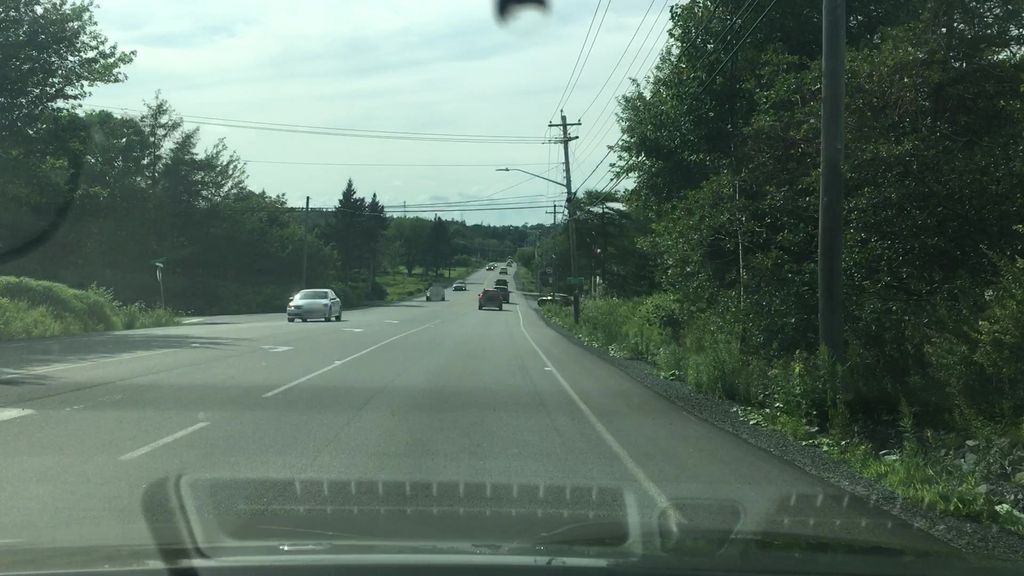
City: halifax